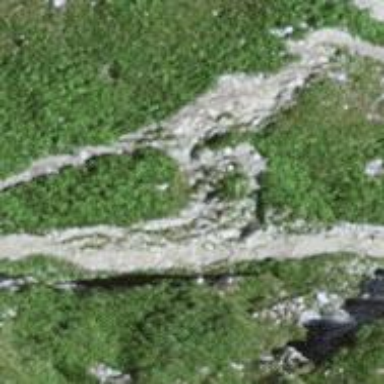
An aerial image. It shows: Gravel path with excellent visibility for trails.